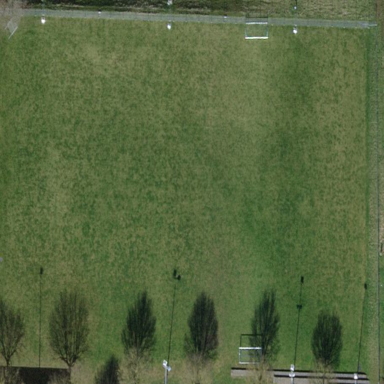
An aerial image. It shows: Multi-sport pitch for leisure activities.